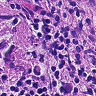
Metastatic tissue present: yes